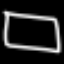
Label: square